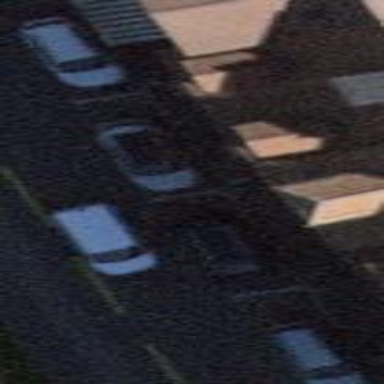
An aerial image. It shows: Parking space.